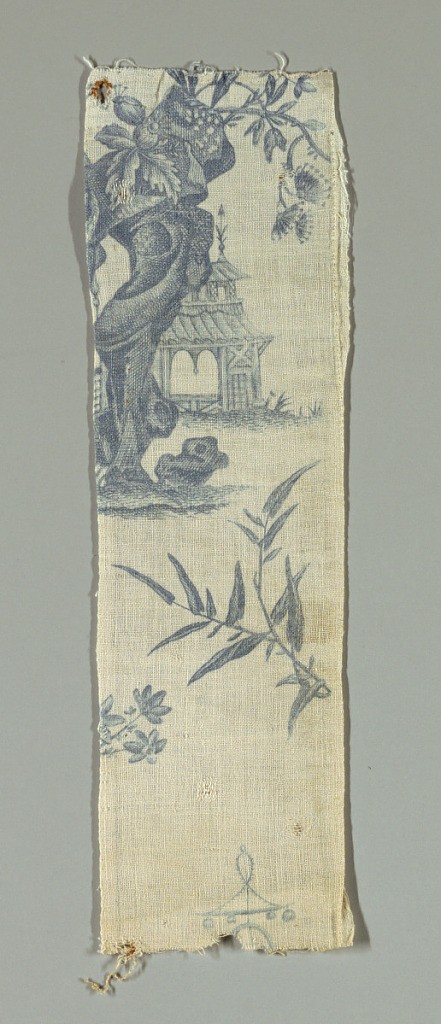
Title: Fragments
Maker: Oberkampf & Cie., Jouy-en-Josas, France, 1759–1815
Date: ca. 1775
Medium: cotton Technique: printed by engraved copper plate on plain weave
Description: Nine fragments of a chinoiserie design with people, buildings with bells, rocks and bridges. All of the fragments together do not give a full unit of the pattern. In blue on white.